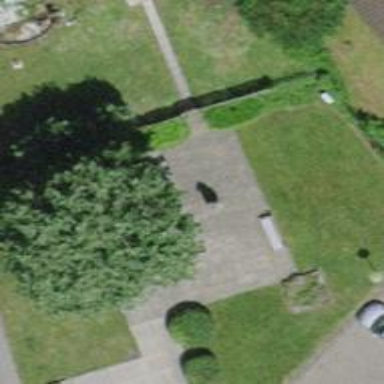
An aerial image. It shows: Bench.